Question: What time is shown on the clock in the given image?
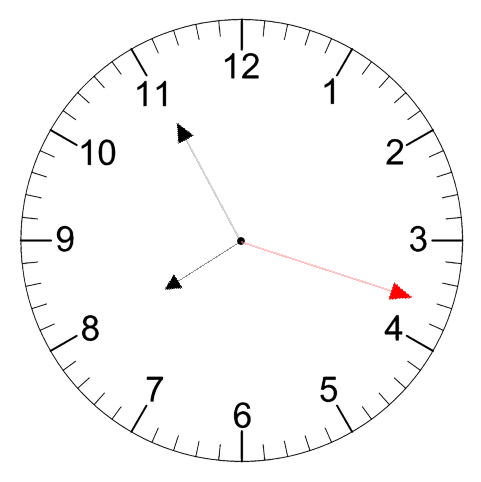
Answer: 07:55:18